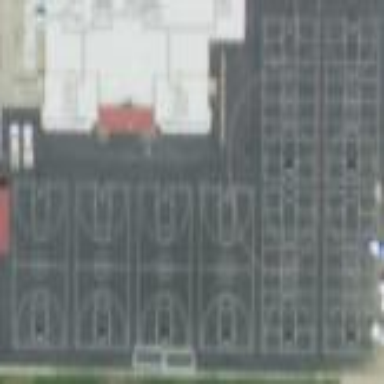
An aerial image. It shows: Basketball court in the leisure land pitch.